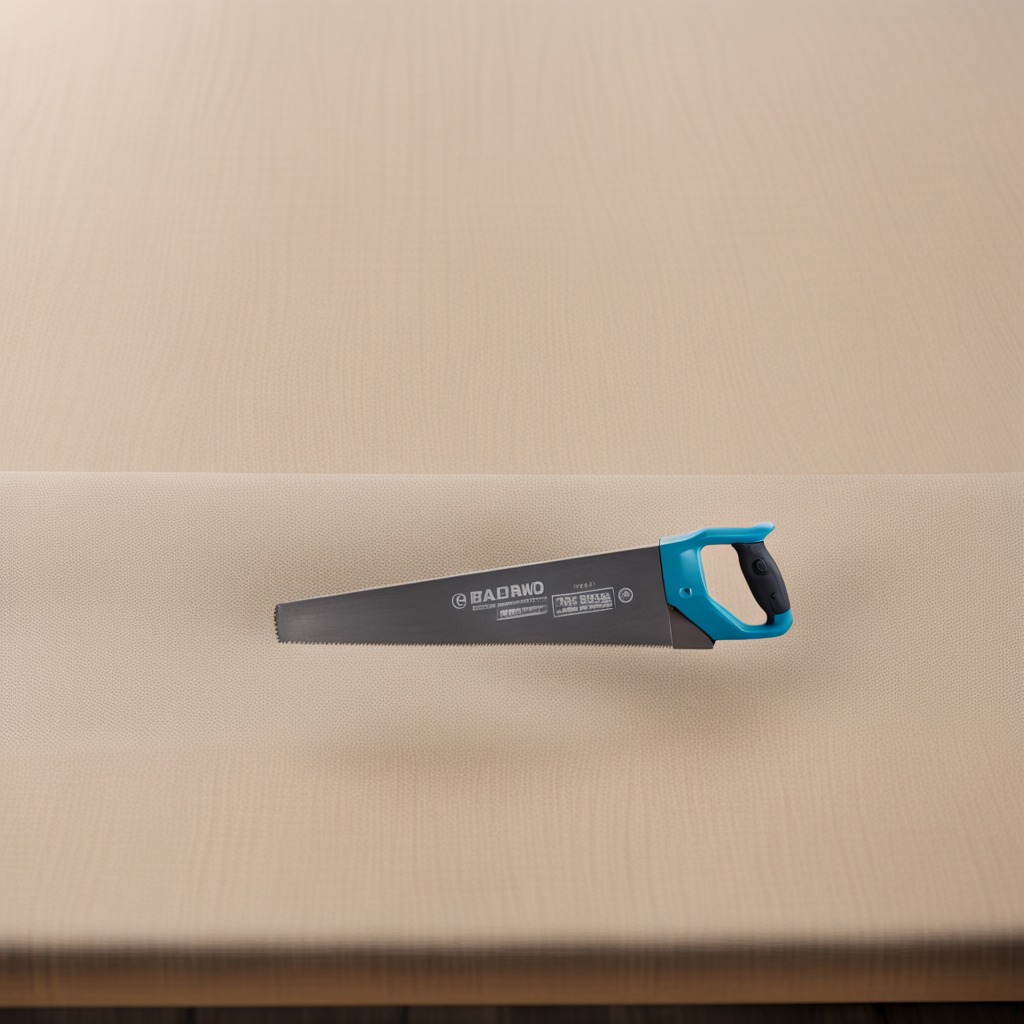
A handheld metal saw lies on a clean wooden table covered with a plain fabric table cloth in an outdoor workshop during daytime bright natural light soft shadows worn but beneath the cloth.